Field crop: maize
Growth stage: 2
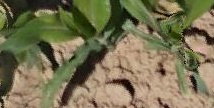
Species: maize